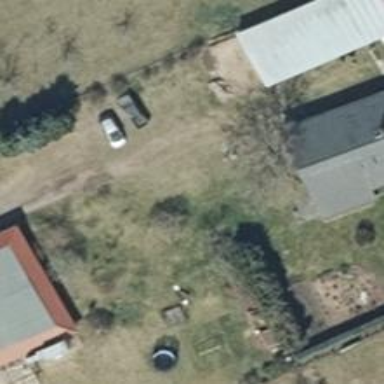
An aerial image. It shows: Broadleaved evergreen tree in its natural setting.